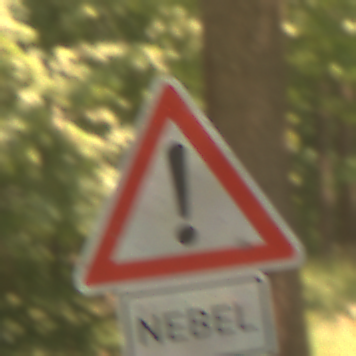
Verkehrszeichen: Gefahrenstelle
Zusatzzeichen unten: HinweiseAufGefahrenDurchVerbaleAngabe10
Umgebung: Outdoor, Nature
Tageszeit: Midday
Wetter: PartlyCloudy
Licht: Natural
Jahreszeit: NotSpecified
Kontrast: LowContrast